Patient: sex M, age 81
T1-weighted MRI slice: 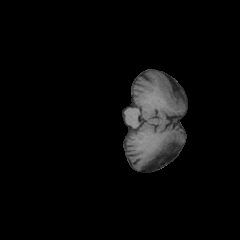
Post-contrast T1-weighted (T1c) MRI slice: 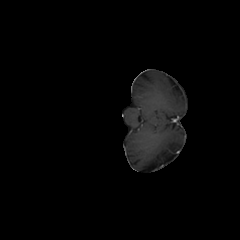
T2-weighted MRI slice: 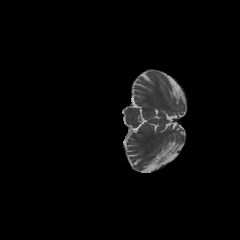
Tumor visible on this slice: no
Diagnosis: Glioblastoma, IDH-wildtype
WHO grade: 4